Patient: sex F, age 36
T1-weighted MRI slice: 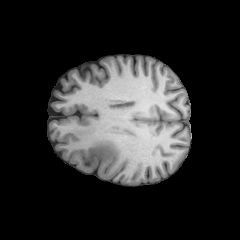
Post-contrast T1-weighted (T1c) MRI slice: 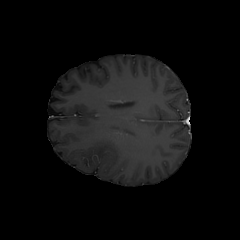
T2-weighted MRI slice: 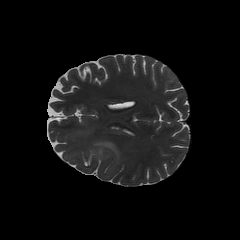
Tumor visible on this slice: yes
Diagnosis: Astrocytoma, IDH-mutant
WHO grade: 3